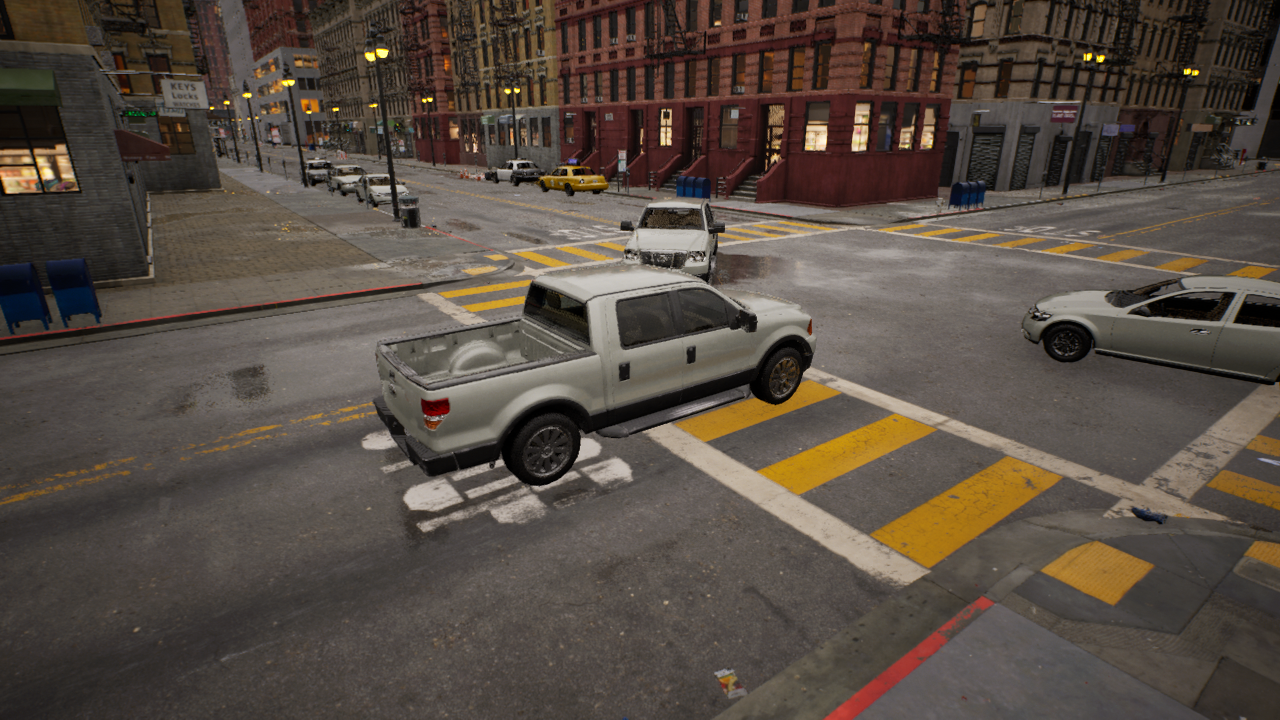
Venue: residential
Lighting: golden hour
Vehicle rig: pickup